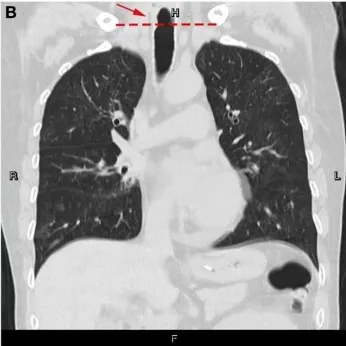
Computed tomography plain scans of the chest. (A,B) Preoperative views of the patient with a nasogastric tube in place. (B) Coronal position at the posterior membranous part of the trachea. Note the cavity through the trachea and esophagus. Dotted lines represent the physiological interval.
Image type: radiology (ct)